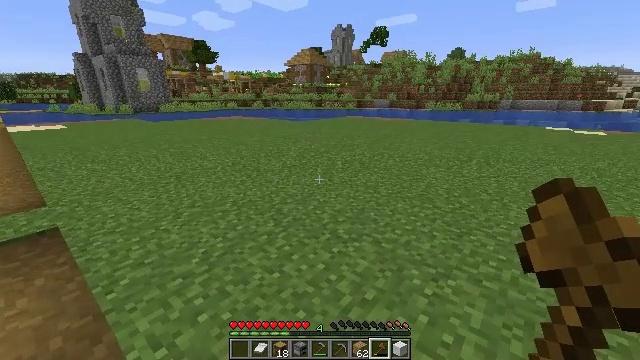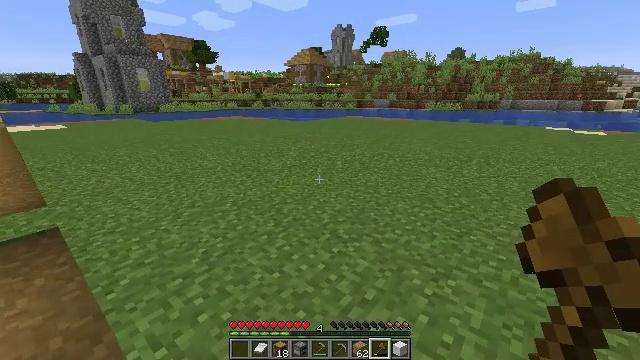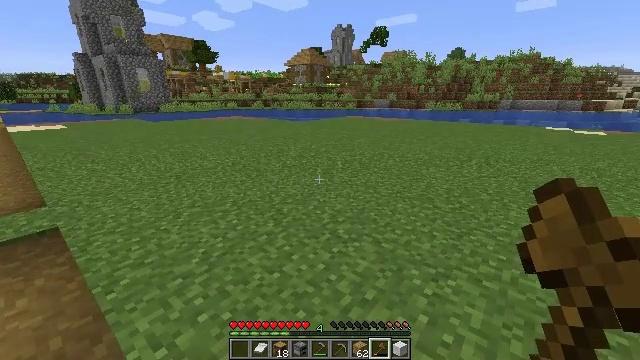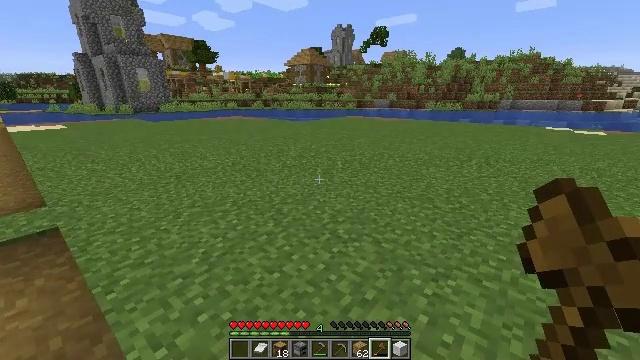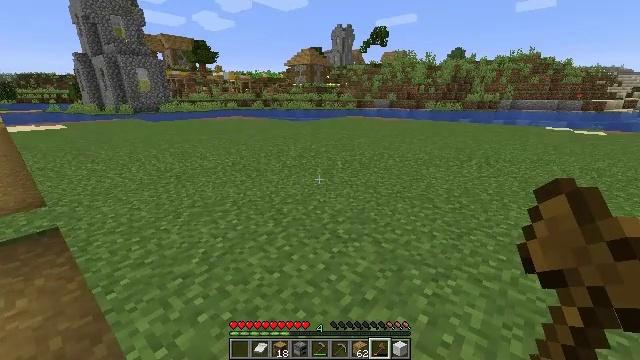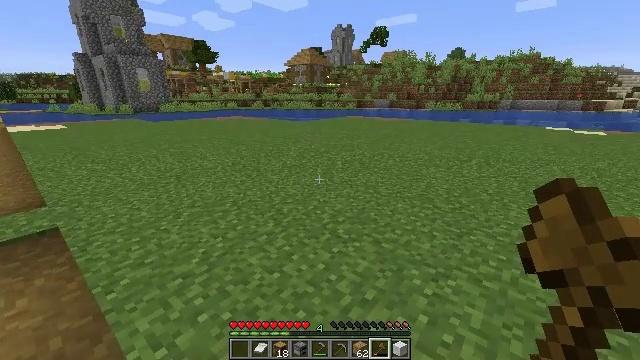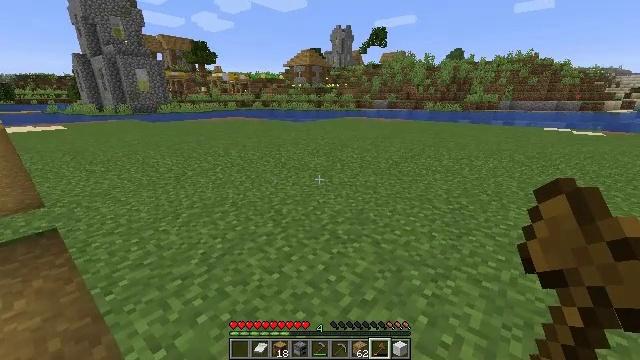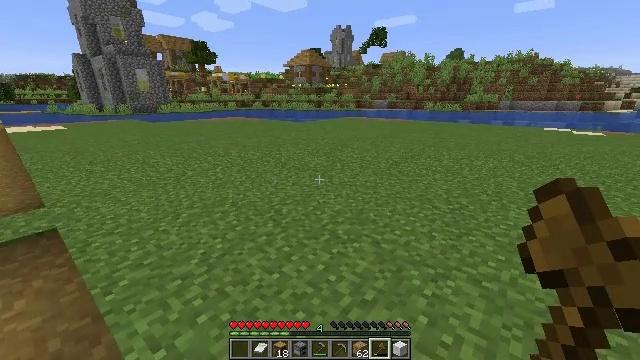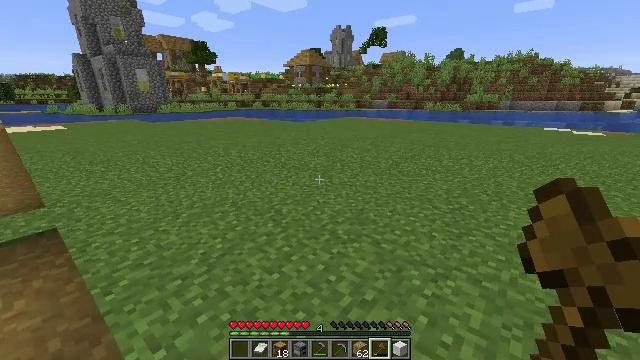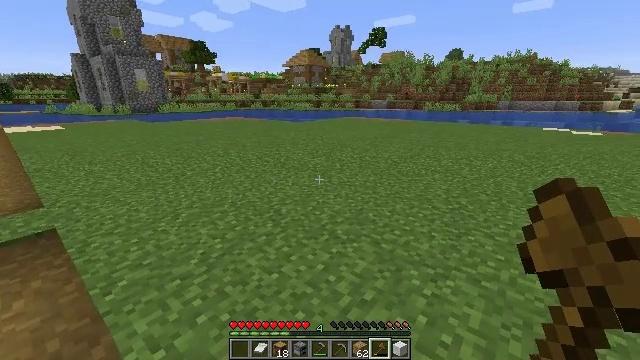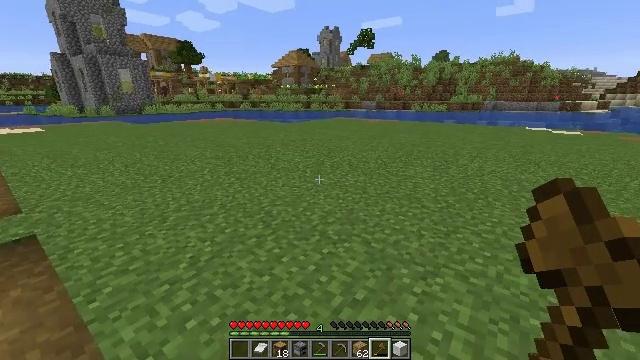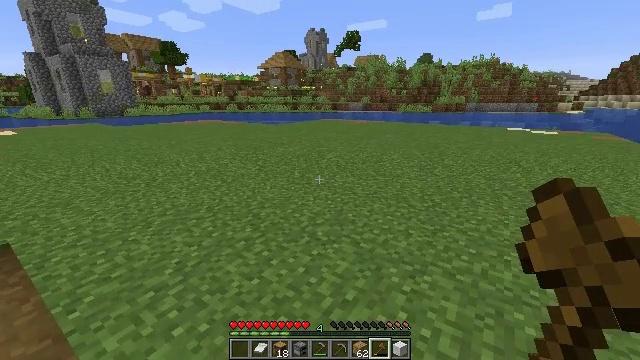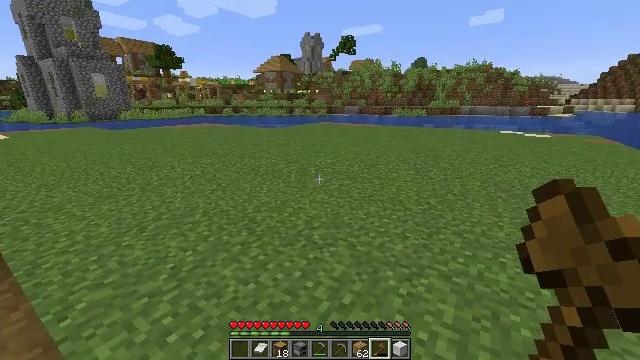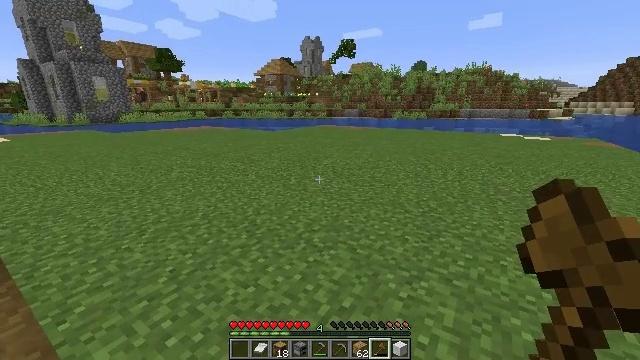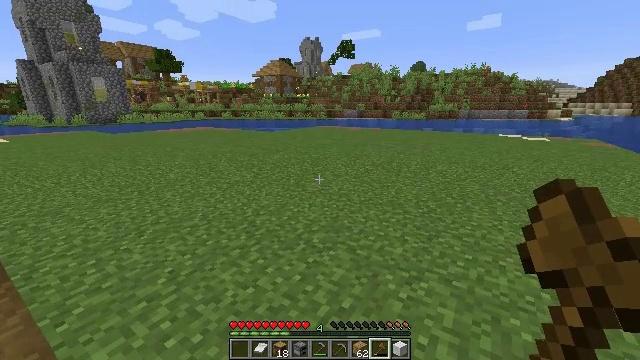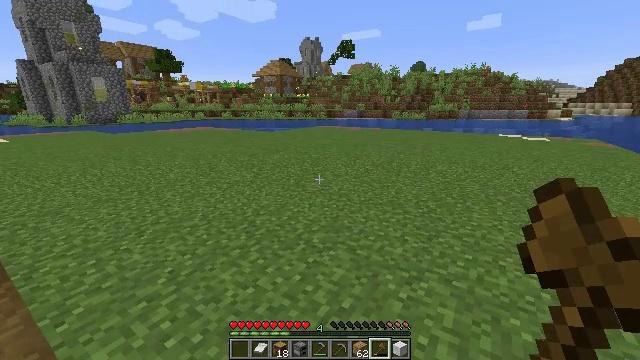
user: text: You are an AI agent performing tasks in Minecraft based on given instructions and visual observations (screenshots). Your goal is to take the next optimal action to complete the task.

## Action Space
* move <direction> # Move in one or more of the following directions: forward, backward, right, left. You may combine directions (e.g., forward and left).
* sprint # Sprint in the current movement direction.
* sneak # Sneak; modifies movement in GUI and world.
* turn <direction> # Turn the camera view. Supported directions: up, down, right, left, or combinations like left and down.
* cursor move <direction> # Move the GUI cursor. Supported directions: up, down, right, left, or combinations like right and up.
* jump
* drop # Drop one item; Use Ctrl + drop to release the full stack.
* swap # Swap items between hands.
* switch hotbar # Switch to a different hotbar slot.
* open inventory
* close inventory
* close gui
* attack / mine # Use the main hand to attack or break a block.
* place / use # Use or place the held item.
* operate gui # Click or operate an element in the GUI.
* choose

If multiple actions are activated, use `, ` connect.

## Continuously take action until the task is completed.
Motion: motion action
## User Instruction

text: Dig up some sand.
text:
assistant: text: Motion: no_op
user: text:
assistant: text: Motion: no_op
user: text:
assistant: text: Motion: no_op
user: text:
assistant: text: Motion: no_op
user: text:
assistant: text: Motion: no_op
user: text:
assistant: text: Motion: no_op
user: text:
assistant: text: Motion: no_op
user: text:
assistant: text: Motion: no_op
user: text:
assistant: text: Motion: no_op
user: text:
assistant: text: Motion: turn right
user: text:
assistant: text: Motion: turn right
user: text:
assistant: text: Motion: no_op
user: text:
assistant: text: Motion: no_op
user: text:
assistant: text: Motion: no_op
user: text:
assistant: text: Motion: no_op
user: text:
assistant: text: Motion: no_op
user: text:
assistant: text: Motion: no_op
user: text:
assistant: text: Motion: no_op
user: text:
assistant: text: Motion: no_op
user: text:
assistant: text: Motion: no_op
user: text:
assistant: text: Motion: no_op
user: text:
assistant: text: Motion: no_op
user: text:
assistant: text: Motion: no_op
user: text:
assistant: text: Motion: no_op
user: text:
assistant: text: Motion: no_op
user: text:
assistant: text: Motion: no_op
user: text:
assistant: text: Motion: no_op
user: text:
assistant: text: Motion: no_op
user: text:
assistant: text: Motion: no_op
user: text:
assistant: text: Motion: no_op